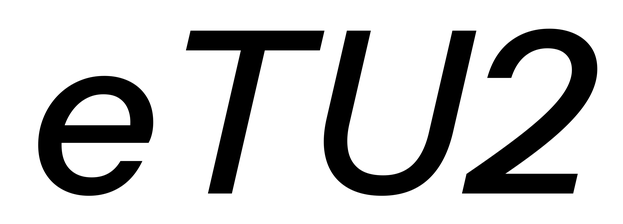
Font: InstrumentSans-Italic_Medium_Italic